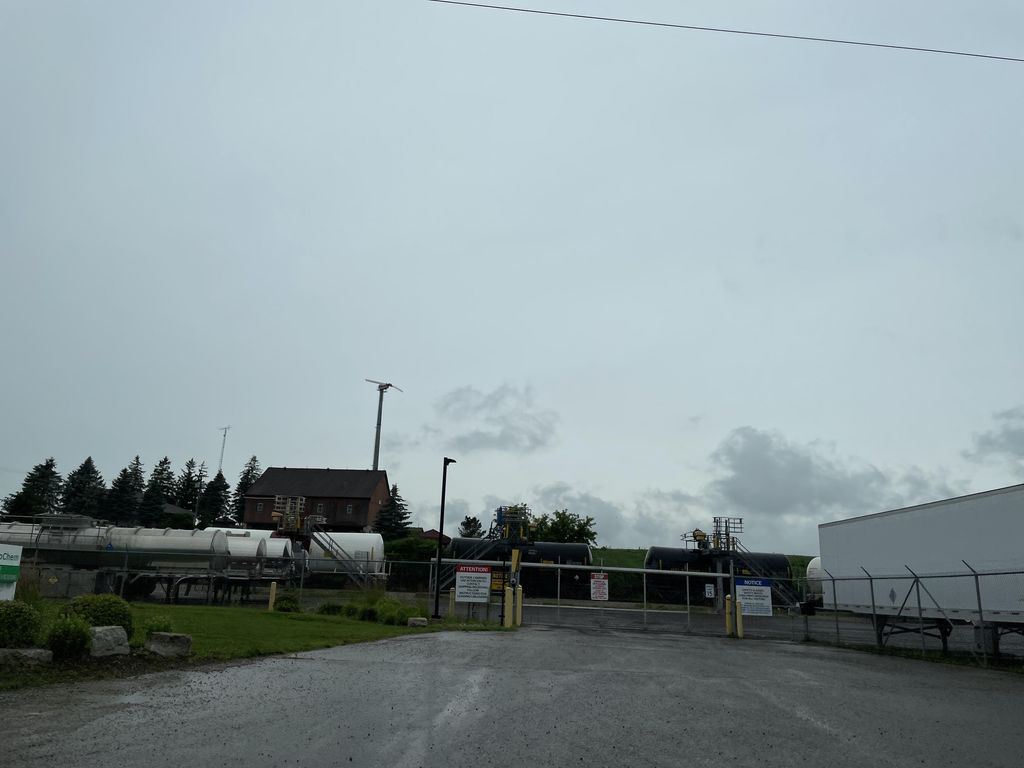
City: kitchener-waterloo